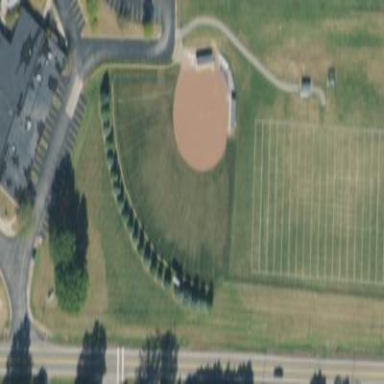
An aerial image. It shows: Baseball pitch for leisure land activities.